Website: lowes
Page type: cart
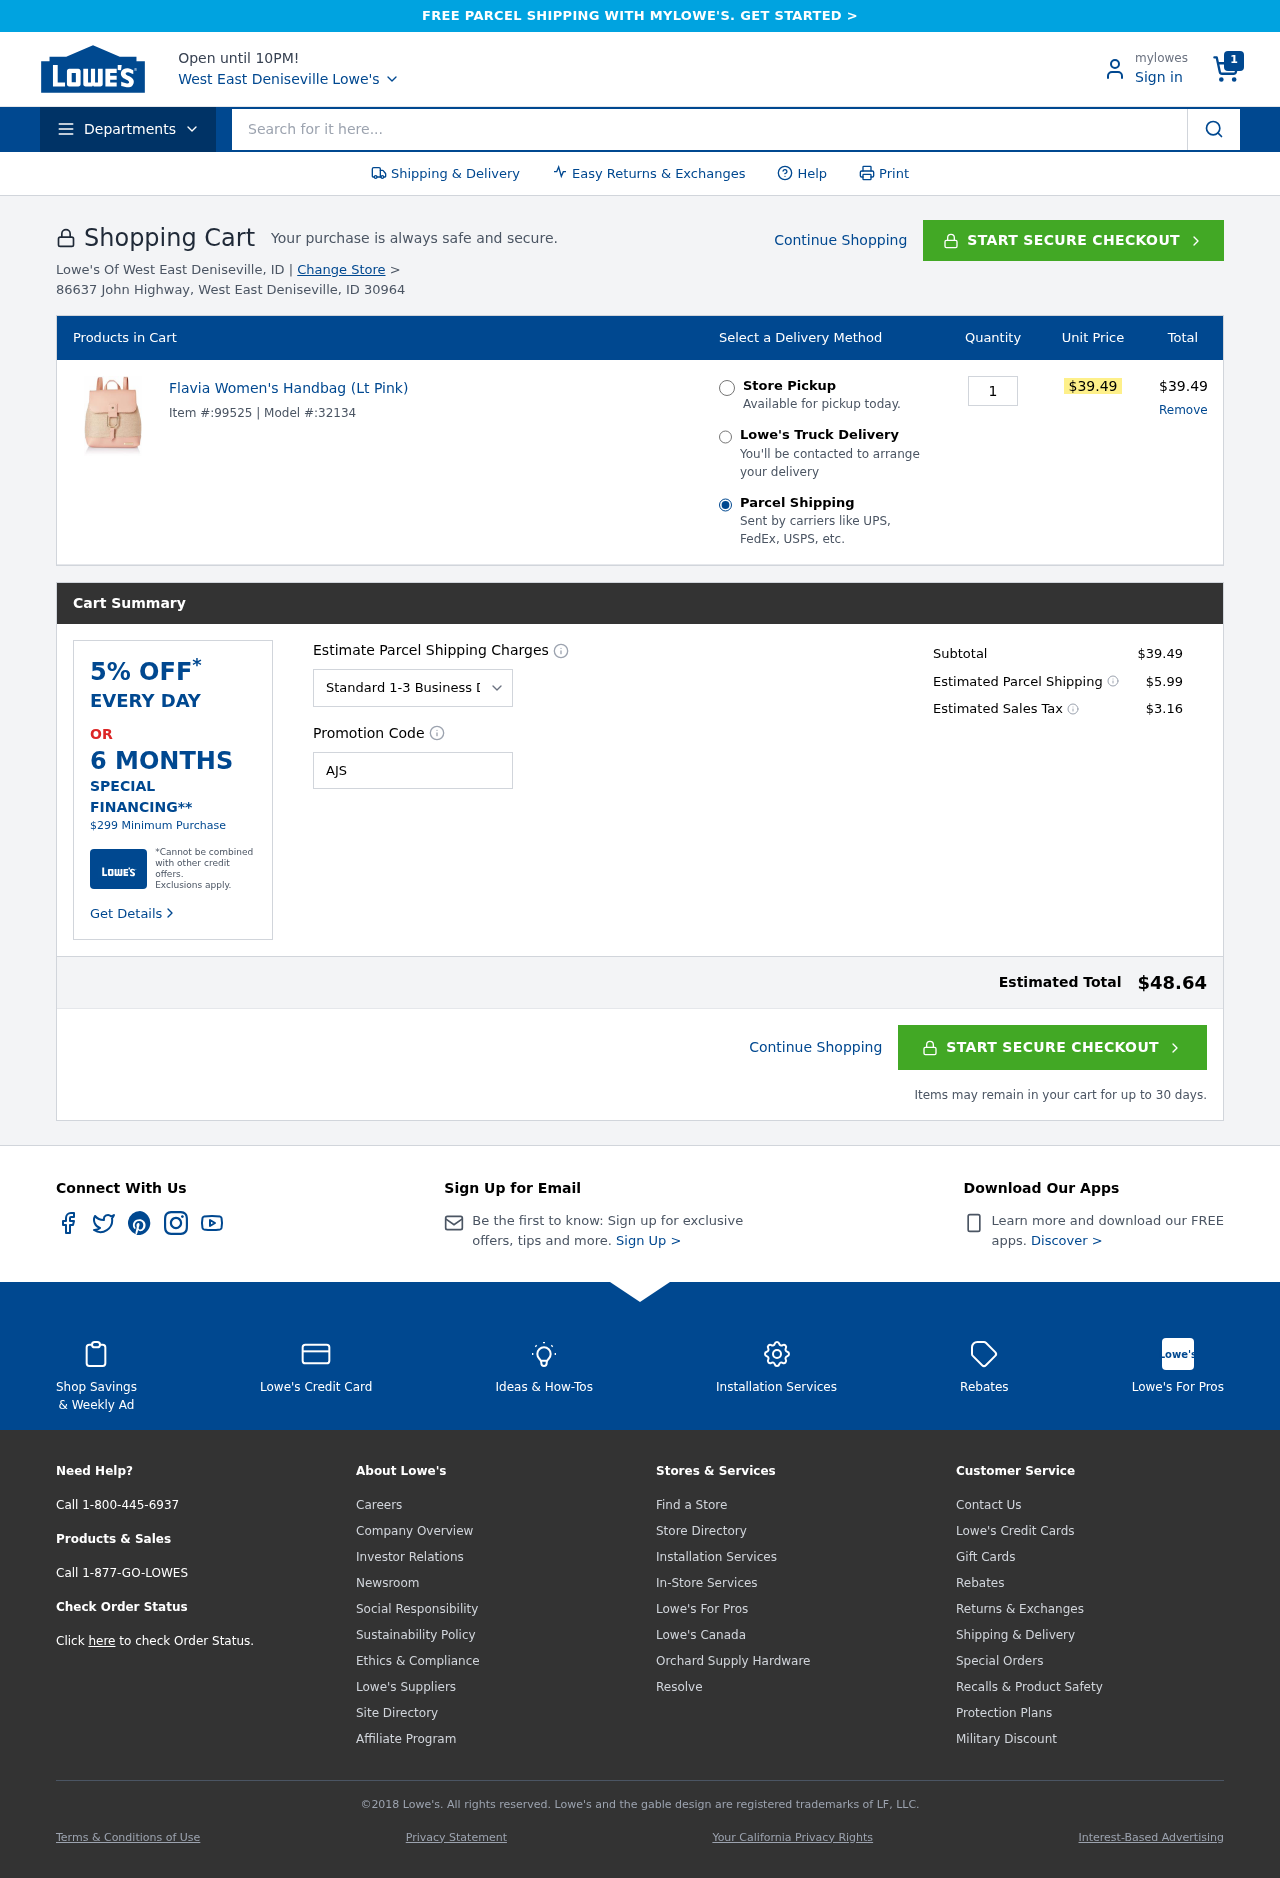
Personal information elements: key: PII_CITY
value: East Deniseville
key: PII_CITY
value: West East Deniseville
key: PII_POSTCODE
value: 30964
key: PII_PROMO_CODE
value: AJSK91
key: PII_STREET
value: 86637 John Highway
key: PII_STATE_ABBR
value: ID
Product elements: key: PRODUCT1_NAME
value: Flavia Women's Handbag (Lt Pink)
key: PRODUCT1_PRICE
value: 39.49
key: PRODUCT1_QUANTITY
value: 1
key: PRODUCT1_MODEL
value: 32134
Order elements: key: ORDER_NUM_ITEMS
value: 1
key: ORDER_ITEM_ID
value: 99525
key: ORDER_LINE_TOTAL
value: $39.49
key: ORDER_SUBTOTAL
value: $39.49
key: ORDER_SHIPPING_COST
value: $5.99
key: ORDER_TAX
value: $3.16
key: ORDER_TOTAL
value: $48.64
Search elements: key: HEADER_SEARCH
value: Search for it here...